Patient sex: M
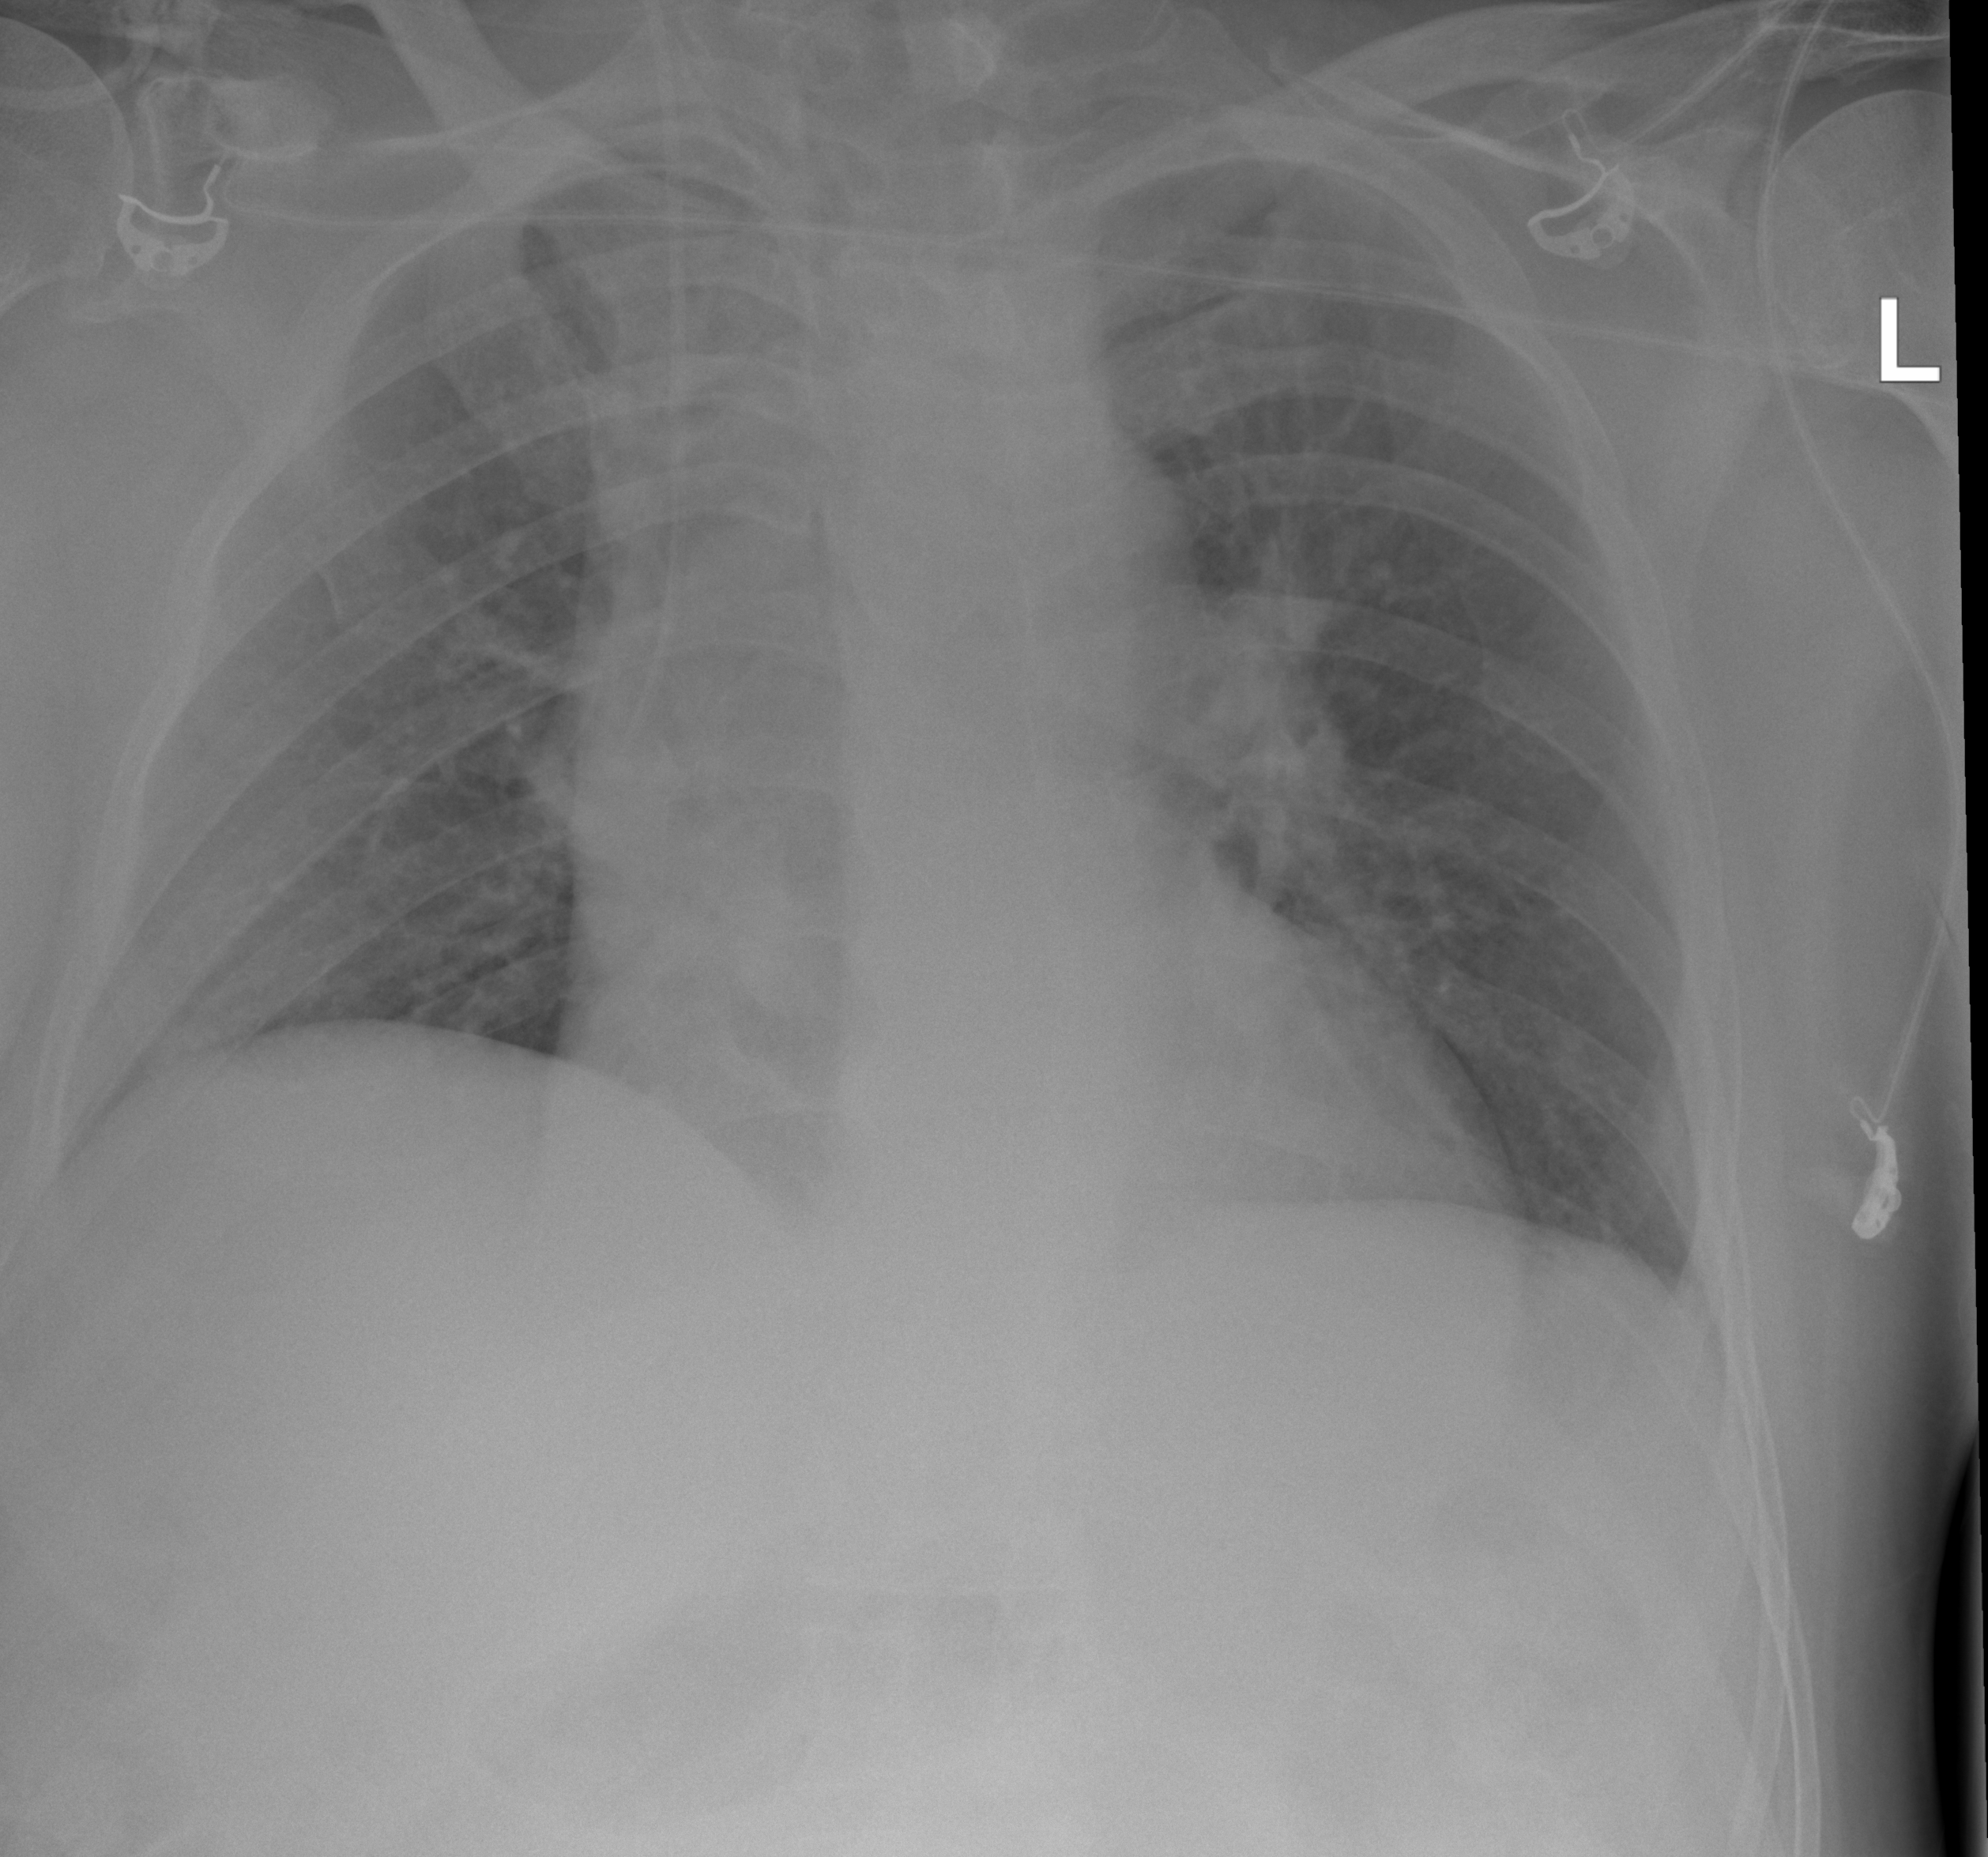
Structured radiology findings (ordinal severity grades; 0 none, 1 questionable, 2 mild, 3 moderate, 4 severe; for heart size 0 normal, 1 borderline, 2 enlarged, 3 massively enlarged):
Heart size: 2
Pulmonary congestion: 2
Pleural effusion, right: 0
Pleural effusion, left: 0
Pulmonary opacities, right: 0
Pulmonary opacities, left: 0
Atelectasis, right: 0
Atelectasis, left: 0